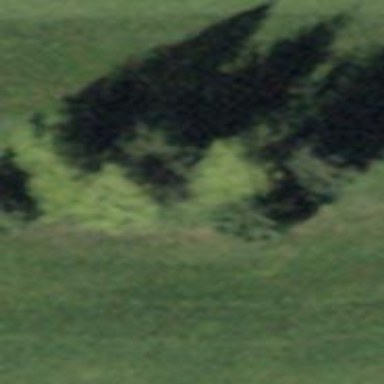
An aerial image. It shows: Needle-leaved tree in natural setting.